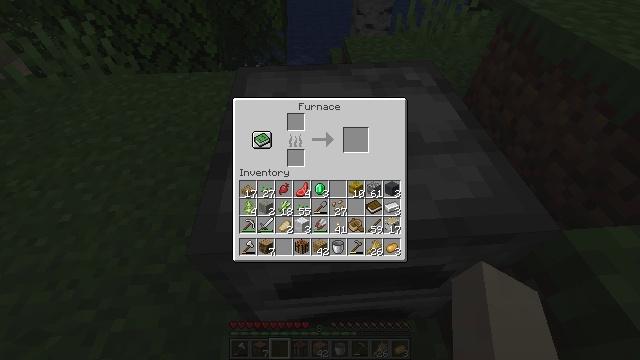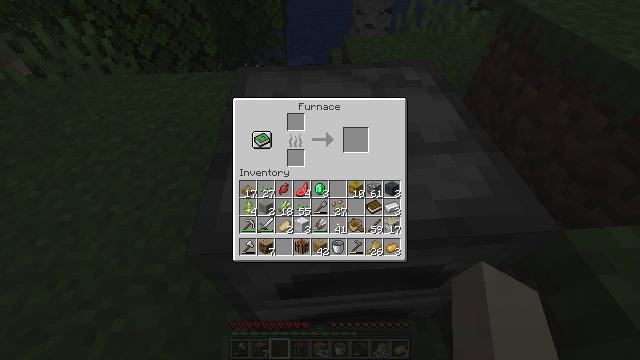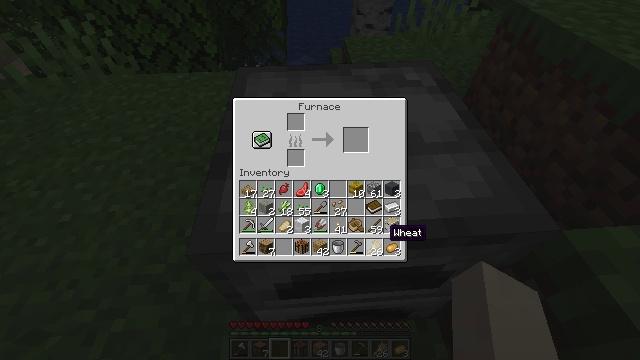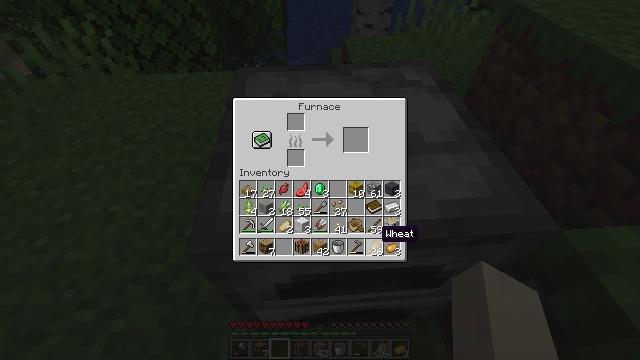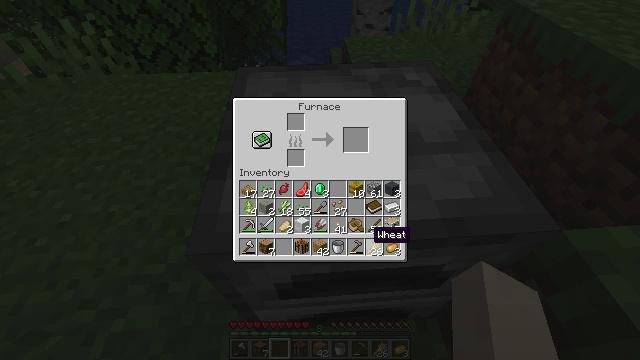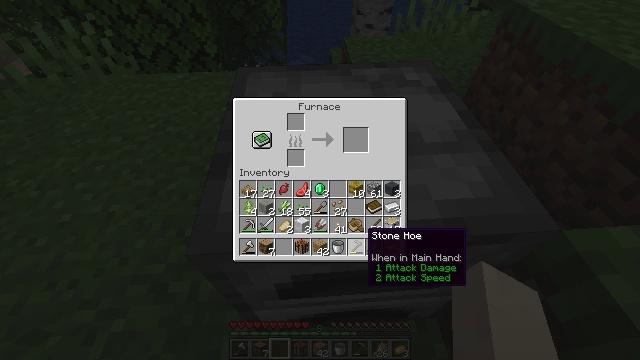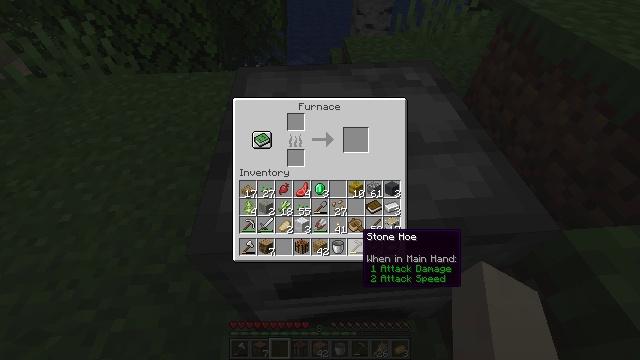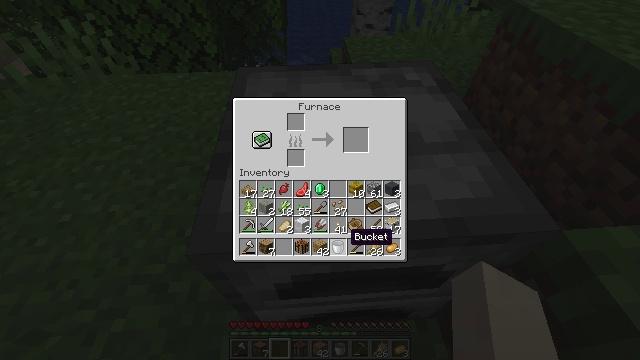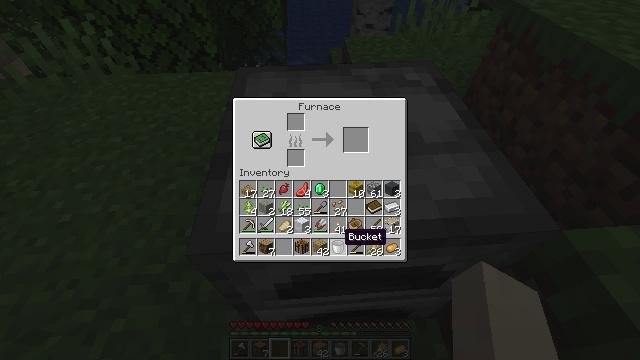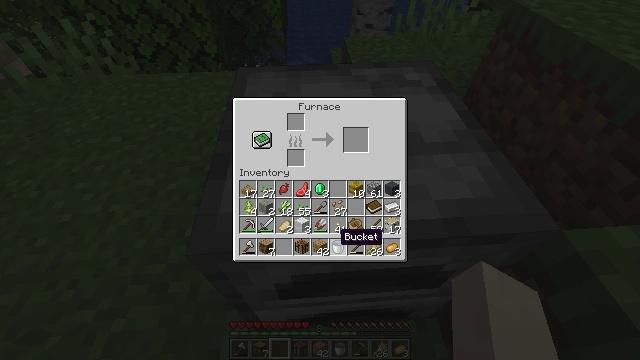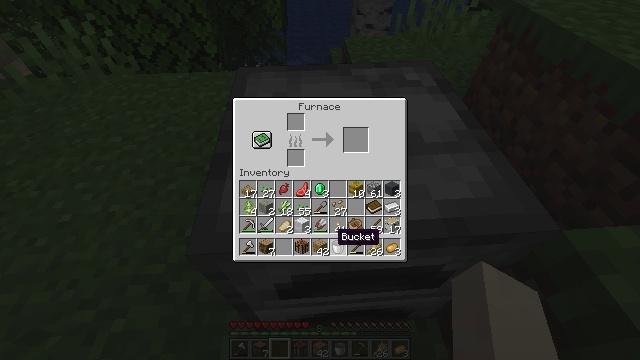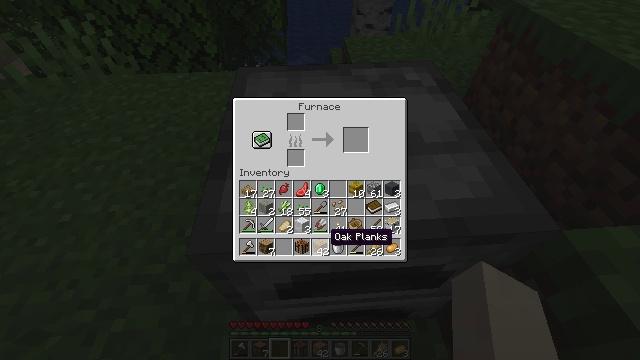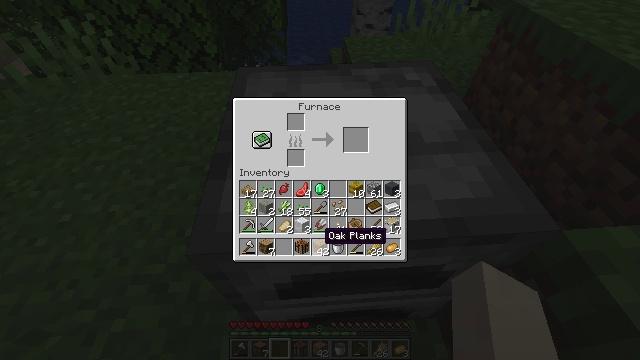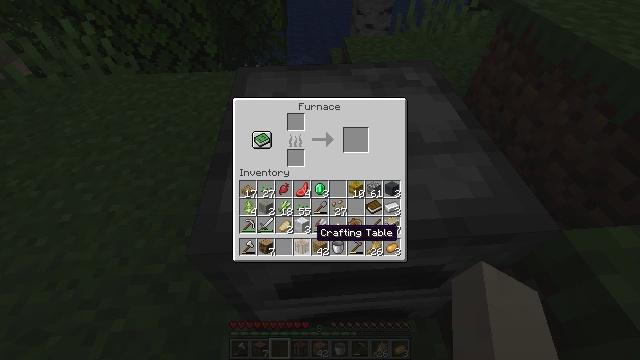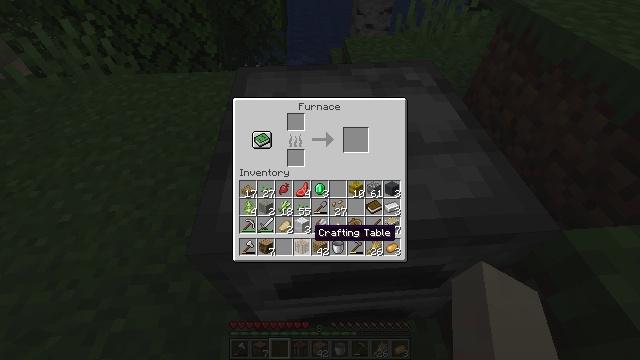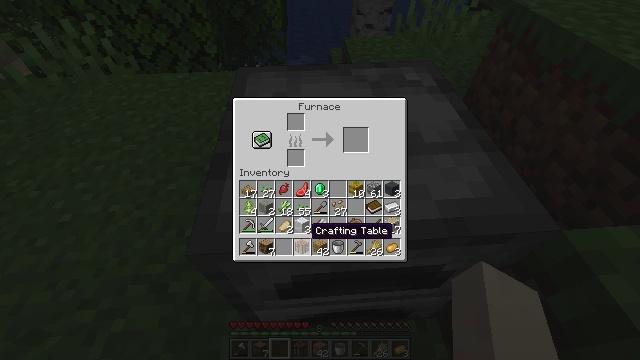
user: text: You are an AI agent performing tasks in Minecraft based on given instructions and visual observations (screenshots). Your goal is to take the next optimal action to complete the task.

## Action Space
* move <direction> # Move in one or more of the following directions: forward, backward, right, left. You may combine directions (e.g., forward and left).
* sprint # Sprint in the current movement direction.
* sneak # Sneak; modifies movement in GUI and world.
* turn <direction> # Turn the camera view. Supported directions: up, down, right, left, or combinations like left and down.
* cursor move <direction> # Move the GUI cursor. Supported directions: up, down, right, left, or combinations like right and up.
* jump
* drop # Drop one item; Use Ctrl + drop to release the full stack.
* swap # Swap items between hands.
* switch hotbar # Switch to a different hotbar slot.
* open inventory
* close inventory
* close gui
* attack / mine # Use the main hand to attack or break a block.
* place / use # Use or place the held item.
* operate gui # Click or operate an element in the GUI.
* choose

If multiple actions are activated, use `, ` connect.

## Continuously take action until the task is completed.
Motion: motion action
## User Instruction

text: Remove a cooked porkchop from the inventory.
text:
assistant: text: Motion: cursor move left
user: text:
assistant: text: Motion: cursor move left
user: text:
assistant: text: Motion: cursor move left
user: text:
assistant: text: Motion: cursor move left
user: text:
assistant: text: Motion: no_op
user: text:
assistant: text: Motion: no_op
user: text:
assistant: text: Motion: cursor move left
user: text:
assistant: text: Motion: no_op
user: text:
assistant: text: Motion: no_op
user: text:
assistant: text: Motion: no_op
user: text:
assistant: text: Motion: cursor move left
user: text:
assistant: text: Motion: no_op
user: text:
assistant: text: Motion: cursor move left
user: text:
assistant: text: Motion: no_op
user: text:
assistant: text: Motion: no_op
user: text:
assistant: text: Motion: no_op
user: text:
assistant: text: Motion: no_op
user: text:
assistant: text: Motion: no_op
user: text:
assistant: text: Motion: no_op
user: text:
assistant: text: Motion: no_op
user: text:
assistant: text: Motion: no_op
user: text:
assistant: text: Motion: no_op
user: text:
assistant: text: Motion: no_op
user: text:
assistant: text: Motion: no_op
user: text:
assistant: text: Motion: no_op
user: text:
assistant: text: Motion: no_op
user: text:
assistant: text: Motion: no_op
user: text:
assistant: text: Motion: no_op
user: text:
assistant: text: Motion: no_op
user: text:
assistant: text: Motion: no_op